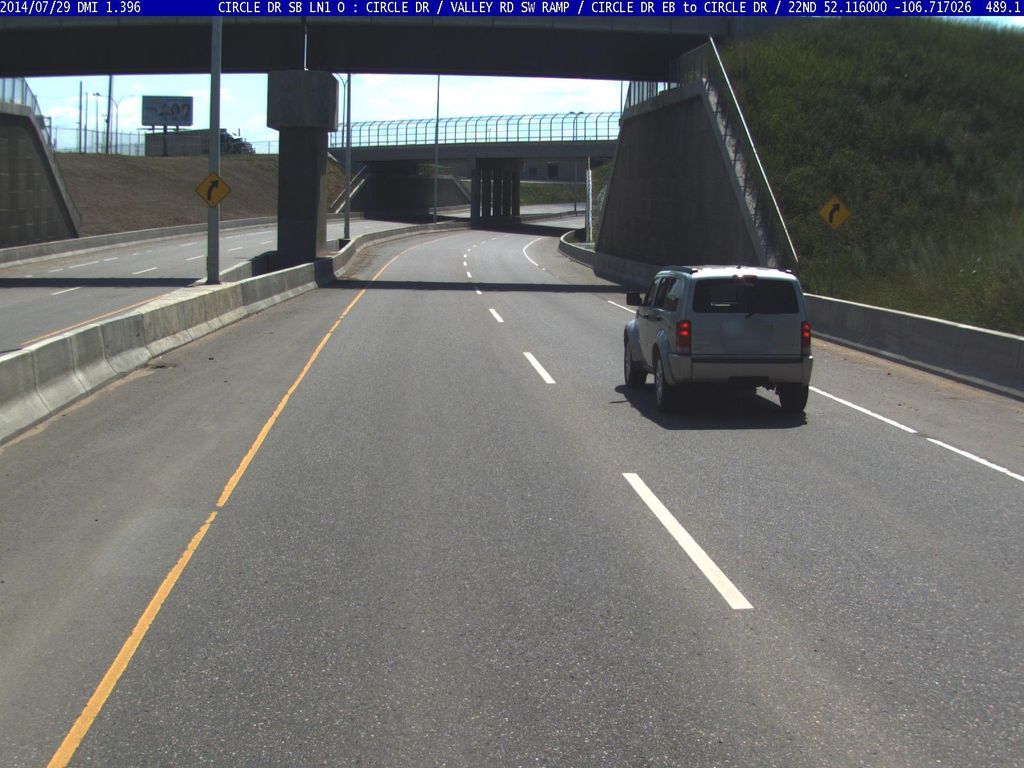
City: saskatoon